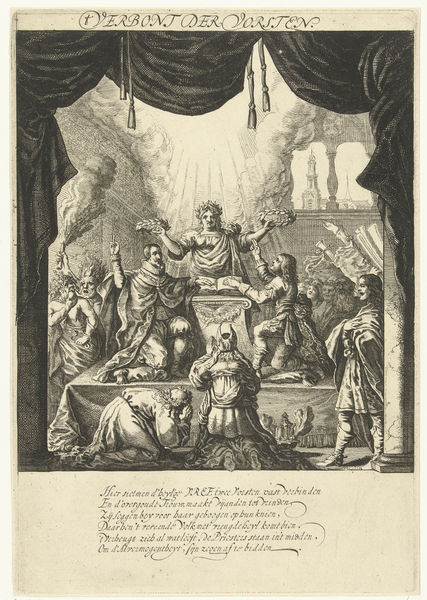
Titel: Vertoning van het Verbond der Vorsten
Künstler: Salomon Savery
Standort: Amsterdam
Institution: Rijksmuseum
Schlagwörter: scene, théâtre, god